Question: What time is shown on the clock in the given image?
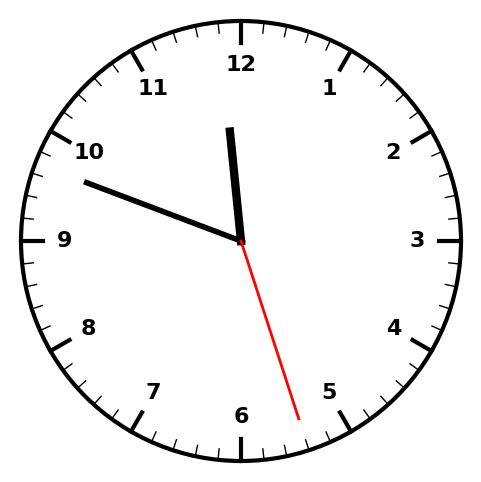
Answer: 11:48:27